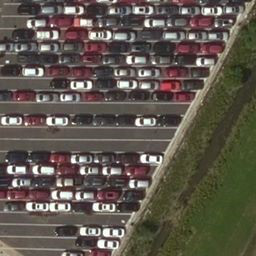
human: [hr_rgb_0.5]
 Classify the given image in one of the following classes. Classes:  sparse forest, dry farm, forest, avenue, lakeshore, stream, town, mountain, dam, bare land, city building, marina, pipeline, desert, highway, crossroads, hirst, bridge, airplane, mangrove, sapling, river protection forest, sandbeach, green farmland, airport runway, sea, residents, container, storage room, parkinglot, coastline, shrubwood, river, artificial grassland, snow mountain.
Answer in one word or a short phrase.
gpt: parkinglot